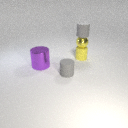
small gray rubber cylinder to the right of large purple metal cylinder